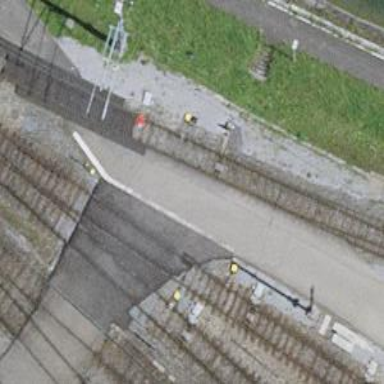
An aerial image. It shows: Railway spur service.